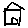
Label: house